Question:
1. Here's the front end display and I've tried writing out {{calcs.@city}} which blows up with AngularJS errors so it doesn't appear to like the @ symbol. </div>
<div class="col-sm-12">
<ul>
<li ng-repeat="calcs in calculations">
{{calcs}}
</li>
</ul>
</div>
</div>
How do I display the data with AngularJS since the response contains the '@' symbol as an attribute from the XML that is generated?
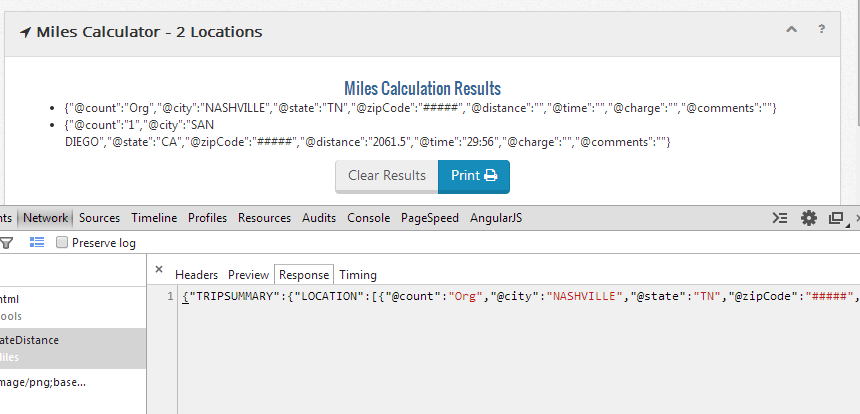
Answer: Use the square bracket notation:
'''
<li ng-repeat="calcs in calculations">
{{ calcs['@city'] }}
</li>
'''
For clarity - this is essentially a Javascript issue. Square bracket notation allows access to properties containing special characters.